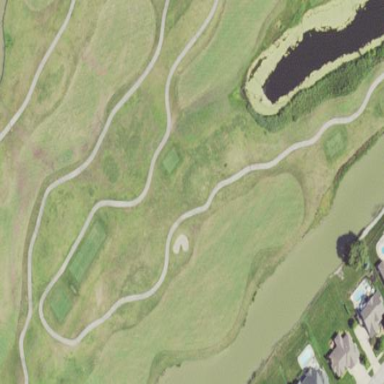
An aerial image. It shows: Water hazard on golf course.